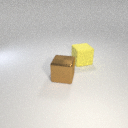
large brown metal cube in front of large yellow rubber cube